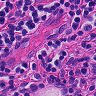
Metastatic tissue present: no